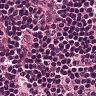
Metastatic tissue present: no